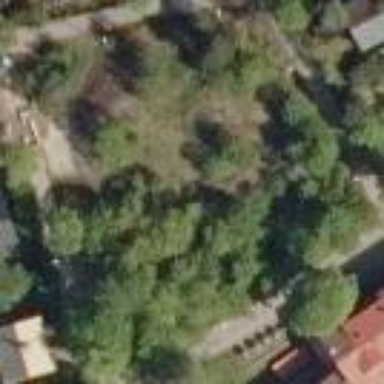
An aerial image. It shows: Park.